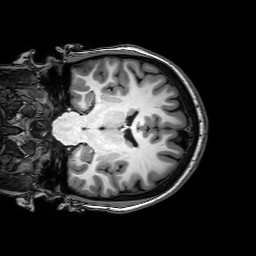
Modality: T1w
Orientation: coronal
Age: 19
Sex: female
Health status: healthy
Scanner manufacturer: philips
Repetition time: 0.008161 s
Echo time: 0.00373 s